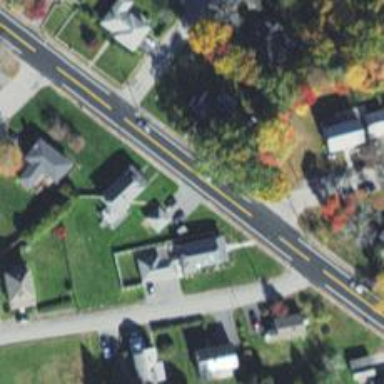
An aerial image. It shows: Driveway.